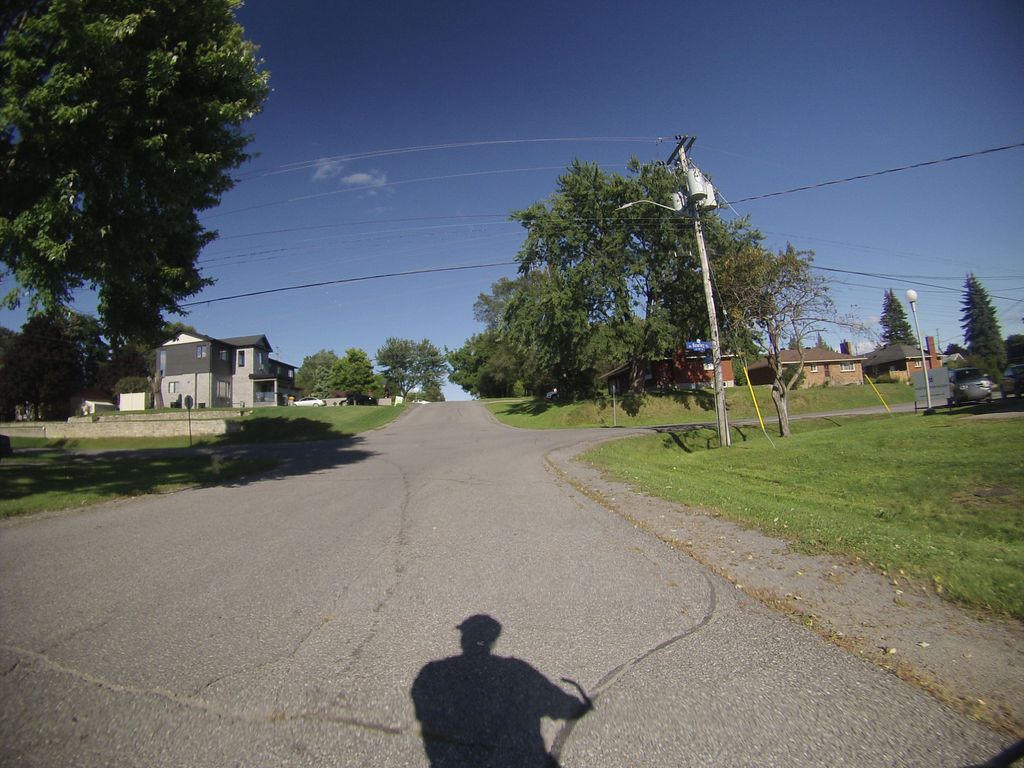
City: ottawa-gatineau